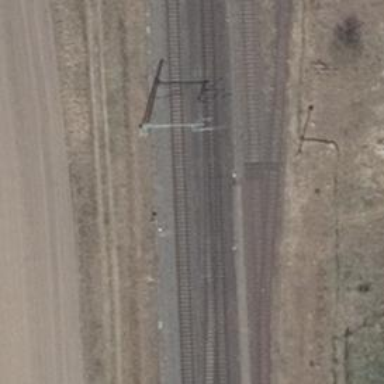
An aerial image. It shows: Railway signal.